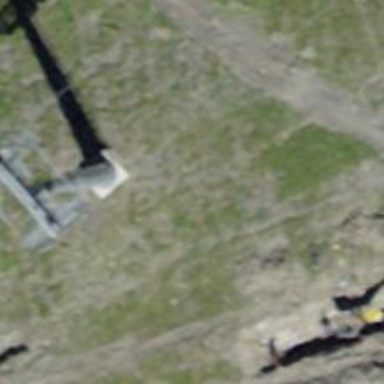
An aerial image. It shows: Pylon used for aerialway.